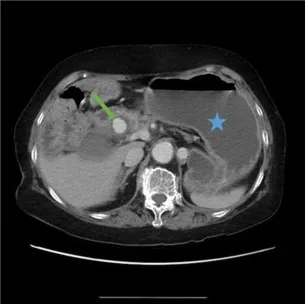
Abdominal CT. (A) Axial view of abdominal CT revealed a distended abdomen (blue star) and an enhanced circular lesion around duodenal second portion (green arrow). Due to its location corresponding to gastroduodenal artery, it was more likely to be a pseudoaneurysm than a true aneurysm.
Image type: radiology (ct)